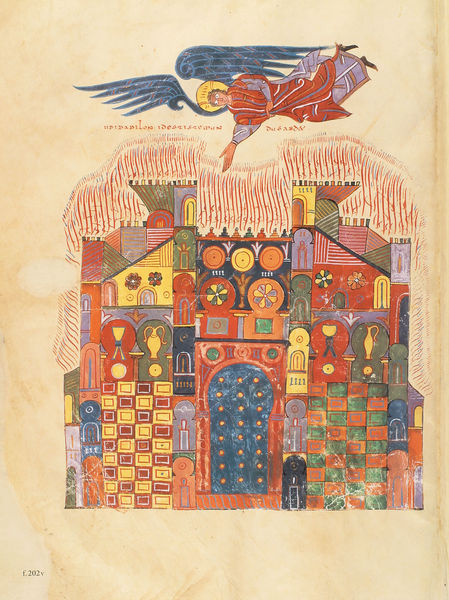
Titel: Beatus-Manuskript
Künstler: Magius
Institution: New York, Pierpont Morgan Library
Schlagwörter: blau, flügel, gelb, stadt, bunt, orange, tür, blüten, haus, rot, malerei, muster, ornament, kelch, kreis, engel, krug, bogen, farben, lila, symmetrie, zeigen, tor, gefäß, burg, orient, kreise, mittelalter, jerusalem, dreiecke, farbenfroh, buchmalerei, jericho, heiliges jerusalem, illumination, frühlich